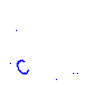
Particle: proton